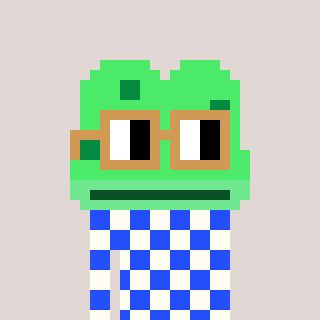
a pixel art character with square brown glasses, a frog-shaped head and a grayscale-colored body on a warm background